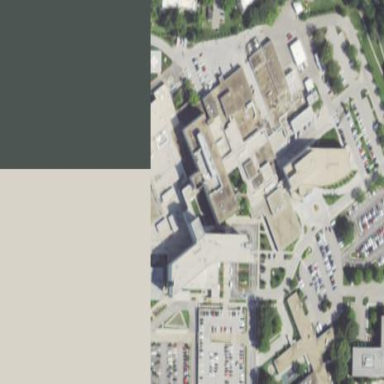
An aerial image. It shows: Hospital providing healthcare services.